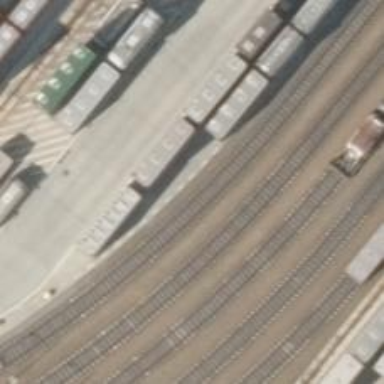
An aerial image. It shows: Abandoned railway yard.